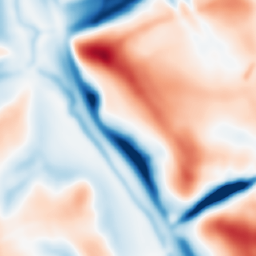
Category: multiscale
Decomposition family: dog
Decomposition parameters: sigma_low: 3
sigma_high: 20
Upsampling method: area
Upsampling parameters: scale: 2
Upsampling scale: 2